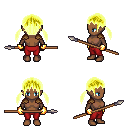
a pixel art fantasy rpg character, female body template, human, dark skin, leather shoulder armor, red pants, gold twin-tailed hairstyle, gold gloves, spear, four views (front, back, left, right), 2x2 character sprite sheet, small pixel art, hard edges, no anti-aliasing